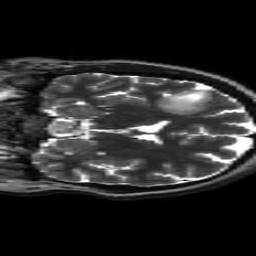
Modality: T2w
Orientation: coronal
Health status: ill
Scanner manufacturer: siemens
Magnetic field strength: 3 T
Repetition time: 7.46 s
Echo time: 0.095 s